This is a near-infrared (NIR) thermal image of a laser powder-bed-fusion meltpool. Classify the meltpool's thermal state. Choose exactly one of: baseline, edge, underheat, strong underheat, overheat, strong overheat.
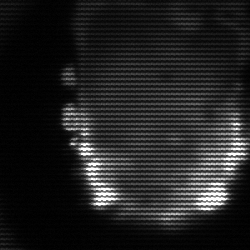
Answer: baseline